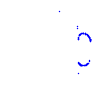
Particle: proton